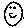
Label: smiley face